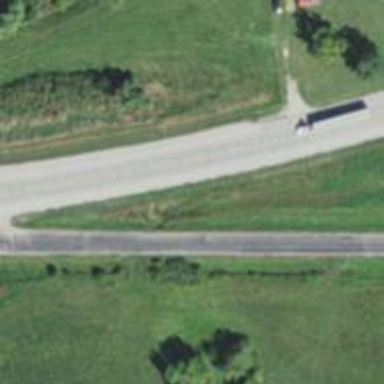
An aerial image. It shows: Secondary road.